Question: I would like to achieve a popup/overlay screen like Places (i'm more interested how can i place that screen for example in the right/left side of the screen ) in the android maps application (image below). I can create an activity and use the Dialog theme, this mostly resolve my problem, but it placed center in the screen. Somebody have any better idea how i can create a popup/overlay screen like the places in a non-map application and place to top/right of the screen ?. My guess they did it with map overlays.

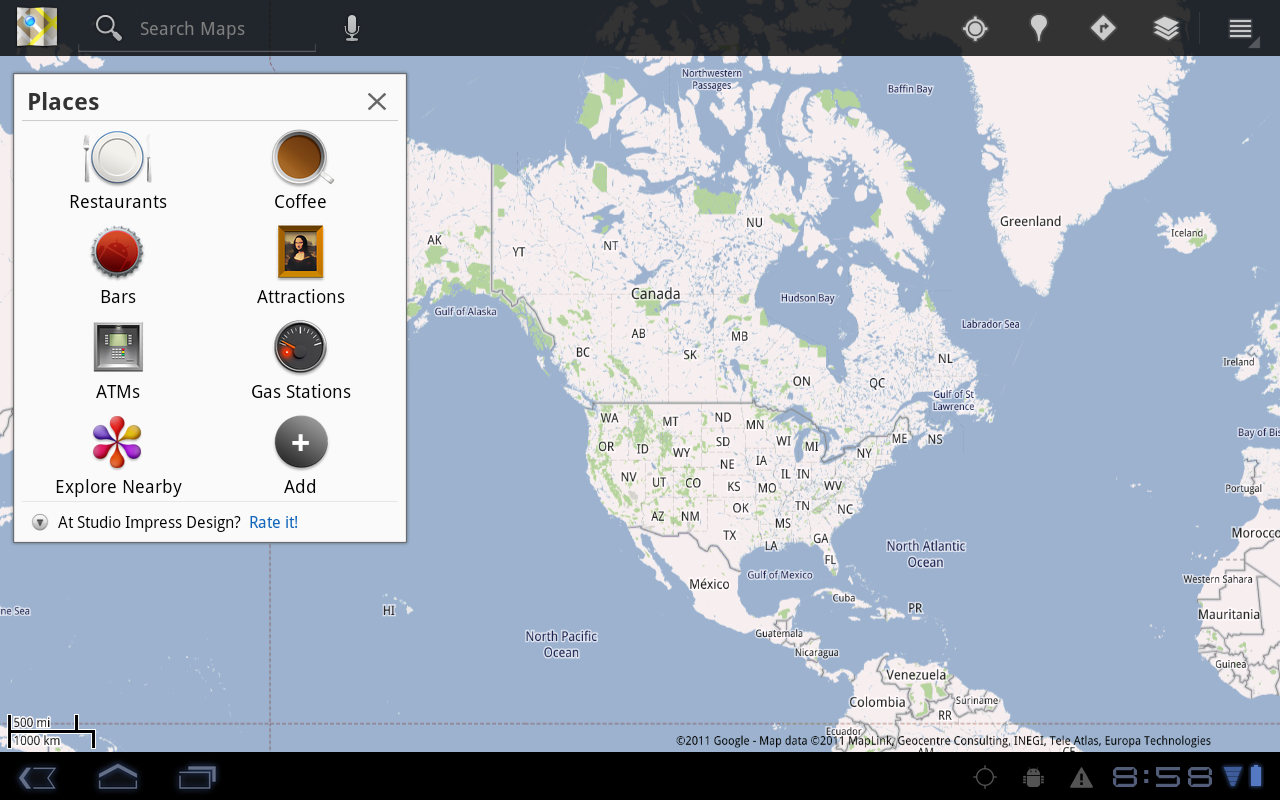
Answer: well, here's what I did... I used a FrameLayout to overlay a LinearLayout where I can fill it with a View. Here's an excerpt of my code:
XML:
'''
<FrameLayout
android:layout_width="match_parent"
android:layout_height="match_parent"
android:layout_weight="1">
<fragment class="com.some.location.to.fragment"
android:id="@+id/fragment"
android:layout_width="match_parent"
android:layout_height="match_parent" />
<LinearLayout
android:id="@+id/overlay_pane"
android:layout_width="match_parent"
android:layout_height="match_parent"
android:visibility="gone"
android:background="@color/transparent">
</LinearLayout>
</FrameLayout>
'''
Then in my code on some button, I would just add a View (in your case it can just be the dialog's contents) to the overlay_pane LinearLayout.
Java example:
'''
ViewGroup container = findViewById(R.id.overlay_pane);
container.setVisibility(View.VISIBLE);
container.addView(some_view_you_inflated);
'''
But this inflated view would have the following background: for a nice border effect like the Honeycomb style.
You can find the background drawable in your SDK in the following folder
> your_SDK_dir/platforms/android-12/data/res/drawable-hdpi/dialog_full_holo_light.9.png
So just copy that into your drawables.
Note: that you can also use the dialog_full_holo_dark or any custom background for the same effect.
I hope that helps :) Let me know if I was unclear at any point
: Instead of using a fragment, you could merely use a LinearLayout with match_parent for both layout_width and layout_height. And then you would fill that LinearLayout with the "background" UI (in the question's example.. that would be the map)